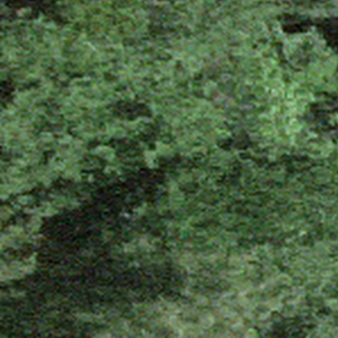
Label: other